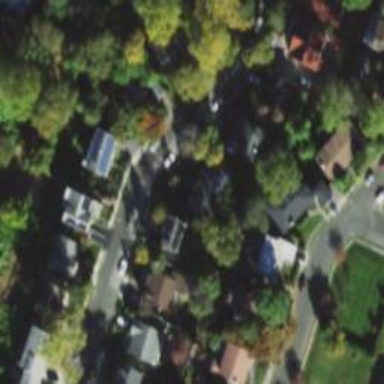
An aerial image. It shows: Residential road.